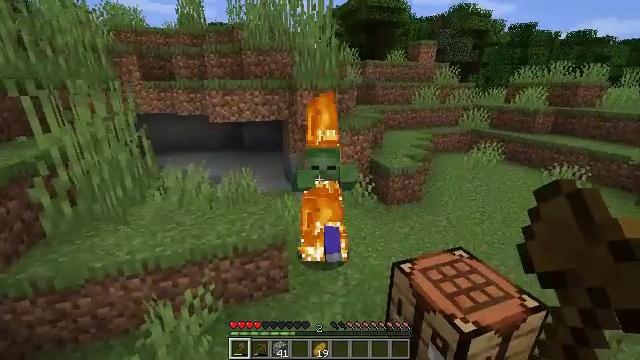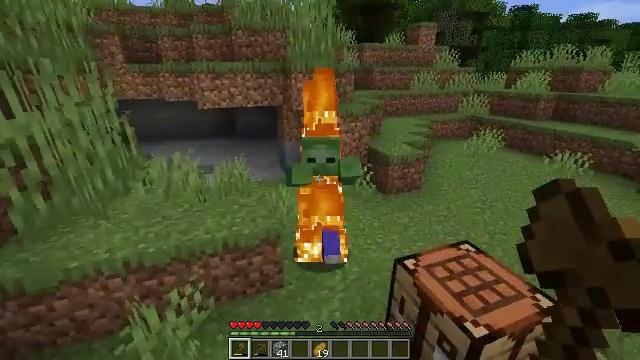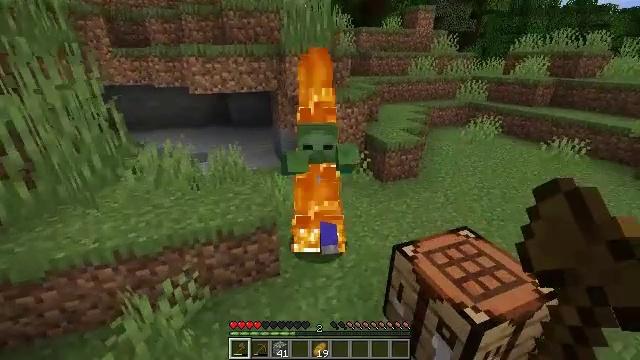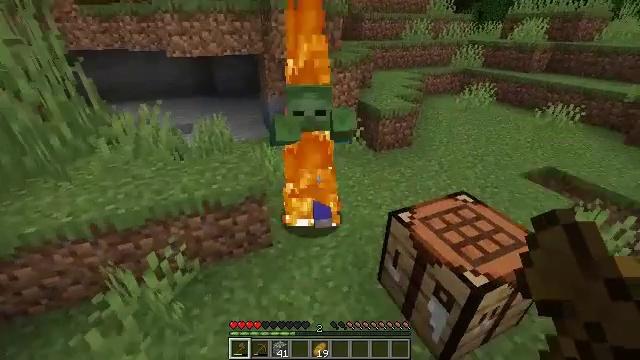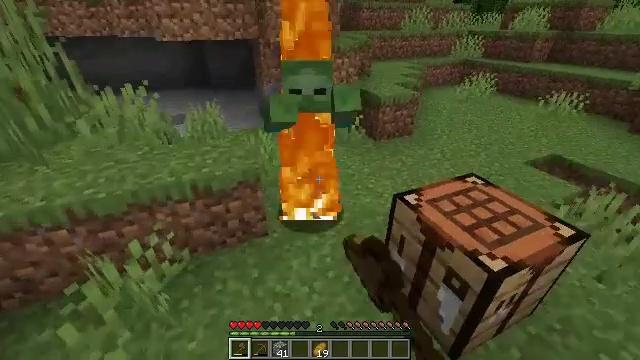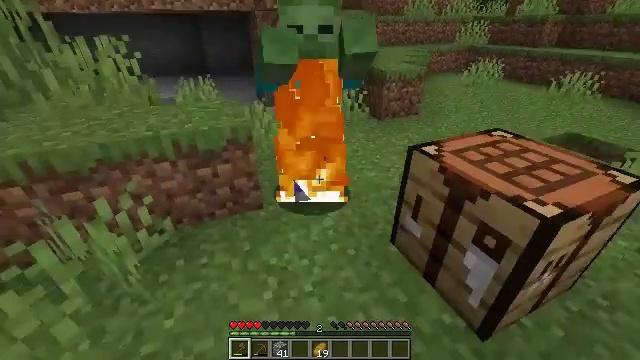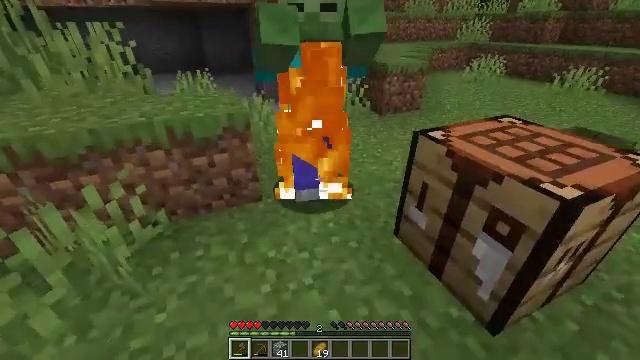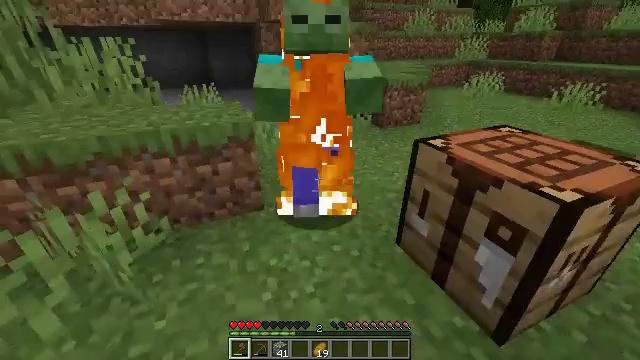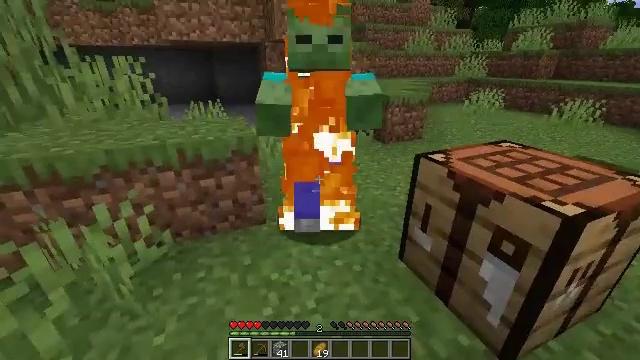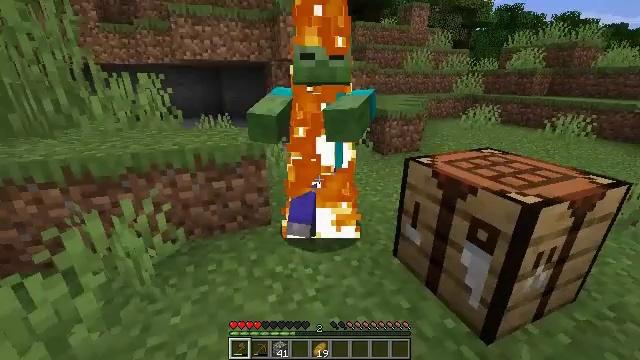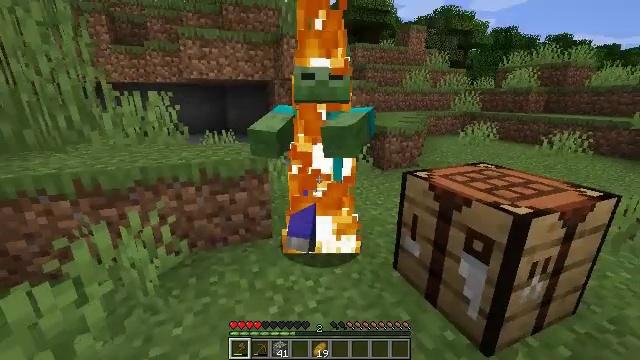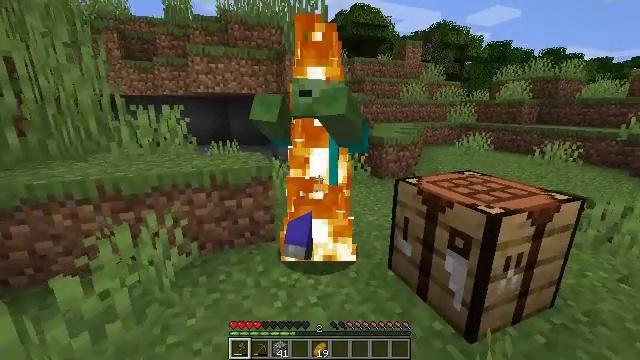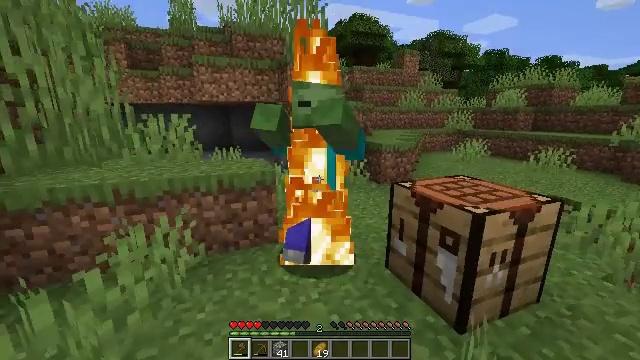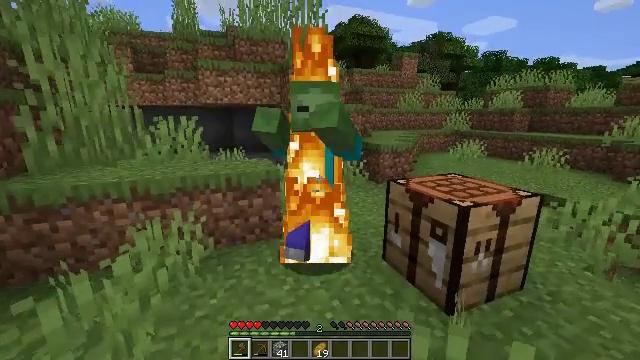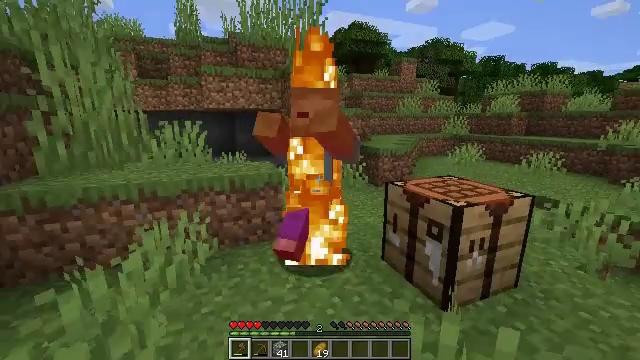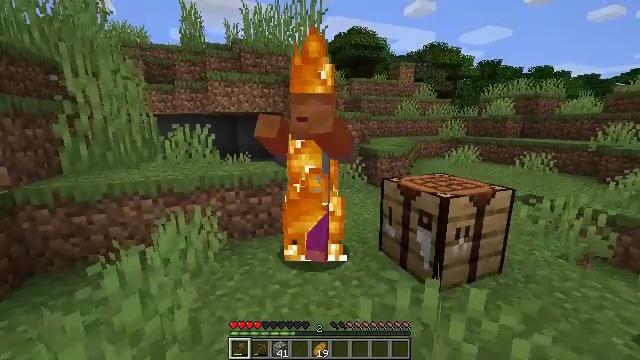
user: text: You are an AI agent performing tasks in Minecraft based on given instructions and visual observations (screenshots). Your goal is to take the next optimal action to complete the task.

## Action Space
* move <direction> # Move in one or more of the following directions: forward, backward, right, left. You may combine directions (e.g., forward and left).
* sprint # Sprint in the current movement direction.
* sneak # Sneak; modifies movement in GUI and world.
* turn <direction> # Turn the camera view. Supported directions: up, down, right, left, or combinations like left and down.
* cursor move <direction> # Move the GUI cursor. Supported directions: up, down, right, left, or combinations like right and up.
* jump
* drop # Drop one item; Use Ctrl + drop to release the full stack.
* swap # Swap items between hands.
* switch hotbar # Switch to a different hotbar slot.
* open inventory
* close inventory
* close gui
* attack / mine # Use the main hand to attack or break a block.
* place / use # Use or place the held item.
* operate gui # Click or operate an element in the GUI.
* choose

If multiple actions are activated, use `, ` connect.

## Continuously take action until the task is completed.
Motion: motion action
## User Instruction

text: Combat enemy.
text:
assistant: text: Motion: move forward, turn down
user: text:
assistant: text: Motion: turn down
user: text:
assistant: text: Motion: move back, turn right and down, attack / mine
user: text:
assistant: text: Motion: move back, attack / mine
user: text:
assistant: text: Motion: move back, attack / mine
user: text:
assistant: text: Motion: move back, attack / mine
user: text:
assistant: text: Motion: move back, turn up
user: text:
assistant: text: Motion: move back, turn up
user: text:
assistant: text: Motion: move back, turn up
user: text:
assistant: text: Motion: move back, turn up
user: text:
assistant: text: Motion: move back, turn up
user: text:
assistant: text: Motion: move back, turn up
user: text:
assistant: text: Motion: move back
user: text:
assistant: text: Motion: move back
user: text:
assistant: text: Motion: move back
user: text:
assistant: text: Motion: move back
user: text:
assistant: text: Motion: move back
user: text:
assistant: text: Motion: move back
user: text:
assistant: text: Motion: move back
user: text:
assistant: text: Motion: move back
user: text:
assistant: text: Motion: move back
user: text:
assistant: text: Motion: move back
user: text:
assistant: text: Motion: move back and move left
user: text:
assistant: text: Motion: move back and move left
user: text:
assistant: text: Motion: move back and move left
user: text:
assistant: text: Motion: move back and move left
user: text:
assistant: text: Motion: move back and move left
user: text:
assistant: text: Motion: move back
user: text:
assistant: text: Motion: move back
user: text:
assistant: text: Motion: move back